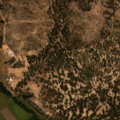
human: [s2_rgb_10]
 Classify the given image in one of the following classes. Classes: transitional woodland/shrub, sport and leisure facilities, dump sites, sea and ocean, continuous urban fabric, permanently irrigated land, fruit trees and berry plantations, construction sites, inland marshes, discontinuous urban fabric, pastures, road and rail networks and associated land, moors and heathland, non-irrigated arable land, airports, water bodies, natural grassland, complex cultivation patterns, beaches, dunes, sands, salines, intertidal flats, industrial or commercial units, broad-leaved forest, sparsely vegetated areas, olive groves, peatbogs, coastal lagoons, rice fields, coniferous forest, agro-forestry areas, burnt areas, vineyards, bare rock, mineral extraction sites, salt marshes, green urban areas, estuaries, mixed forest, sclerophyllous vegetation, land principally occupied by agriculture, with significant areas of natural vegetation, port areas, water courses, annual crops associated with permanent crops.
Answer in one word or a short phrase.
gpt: rice fields, agro-forestry areas, broad-leaved forest, transitional woodland/shrub